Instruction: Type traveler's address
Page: traveler
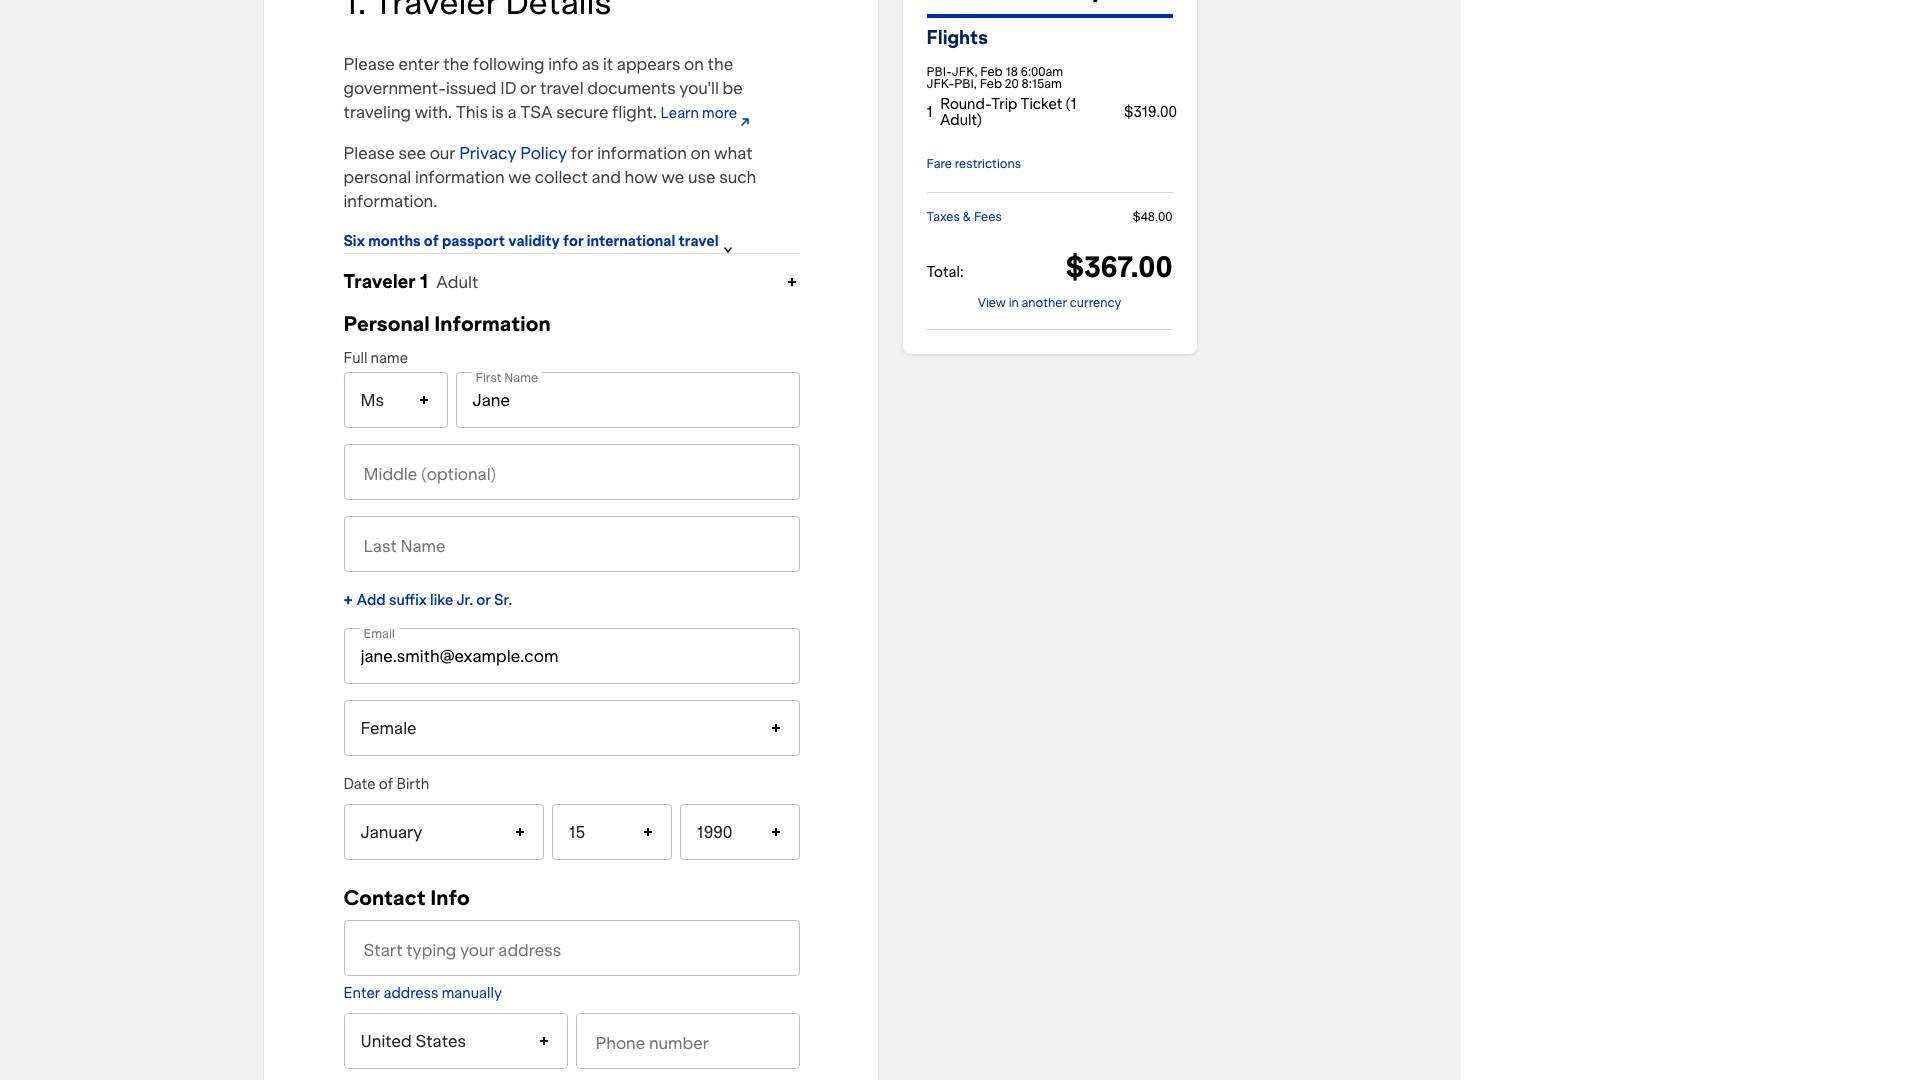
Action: type